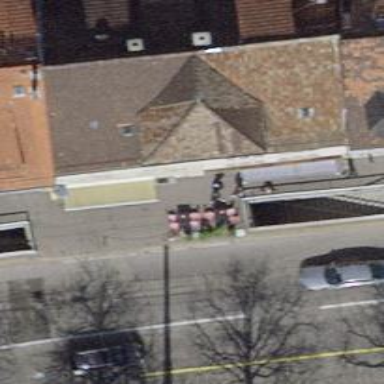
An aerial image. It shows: Pub.